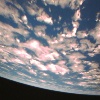
Label: cloud